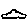
Label: cloud